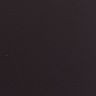
Metastatic tissue present: no